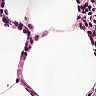
Metastatic tissue present: yes